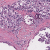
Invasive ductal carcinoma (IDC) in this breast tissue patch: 1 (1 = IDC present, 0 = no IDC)